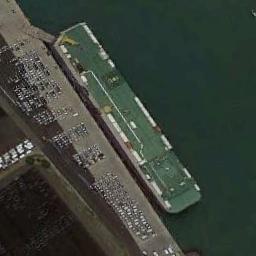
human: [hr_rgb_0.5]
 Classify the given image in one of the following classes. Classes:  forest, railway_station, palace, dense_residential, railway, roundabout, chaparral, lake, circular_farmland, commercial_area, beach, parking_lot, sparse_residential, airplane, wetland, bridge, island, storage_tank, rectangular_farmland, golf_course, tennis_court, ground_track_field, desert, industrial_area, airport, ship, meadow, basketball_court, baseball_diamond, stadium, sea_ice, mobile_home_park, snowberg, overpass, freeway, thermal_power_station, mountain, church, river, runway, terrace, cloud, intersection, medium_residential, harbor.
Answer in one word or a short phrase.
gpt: ship